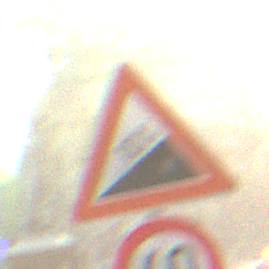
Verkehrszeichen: Steigung10
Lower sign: Geschwindigkeit60
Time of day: SunriseSunset
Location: Outdoor (Suburban)
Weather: Clear
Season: NotSpecified
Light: Natural